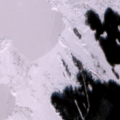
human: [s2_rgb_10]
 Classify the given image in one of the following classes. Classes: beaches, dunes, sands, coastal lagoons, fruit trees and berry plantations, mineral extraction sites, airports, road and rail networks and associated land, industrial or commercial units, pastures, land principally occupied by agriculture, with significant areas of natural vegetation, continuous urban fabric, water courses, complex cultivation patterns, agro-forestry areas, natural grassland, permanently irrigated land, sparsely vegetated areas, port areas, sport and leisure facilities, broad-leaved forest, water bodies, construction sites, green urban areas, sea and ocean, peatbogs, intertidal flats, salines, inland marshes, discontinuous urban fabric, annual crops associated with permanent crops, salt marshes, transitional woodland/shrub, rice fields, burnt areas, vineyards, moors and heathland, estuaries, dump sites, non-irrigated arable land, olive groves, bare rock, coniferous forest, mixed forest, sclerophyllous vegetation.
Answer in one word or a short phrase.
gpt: coniferous forest, sea and ocean